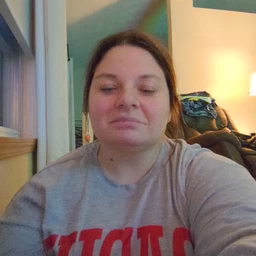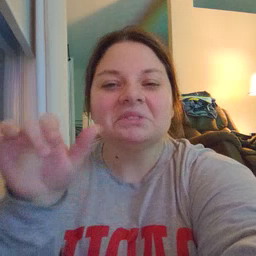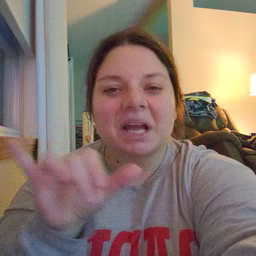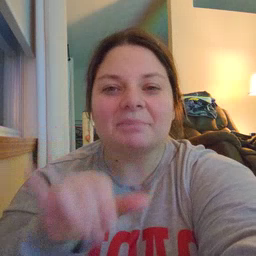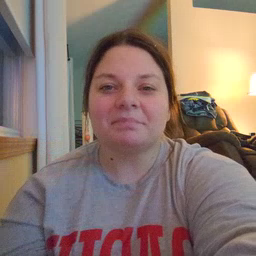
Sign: same